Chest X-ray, AP view. Patient: 42 years old, sex F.
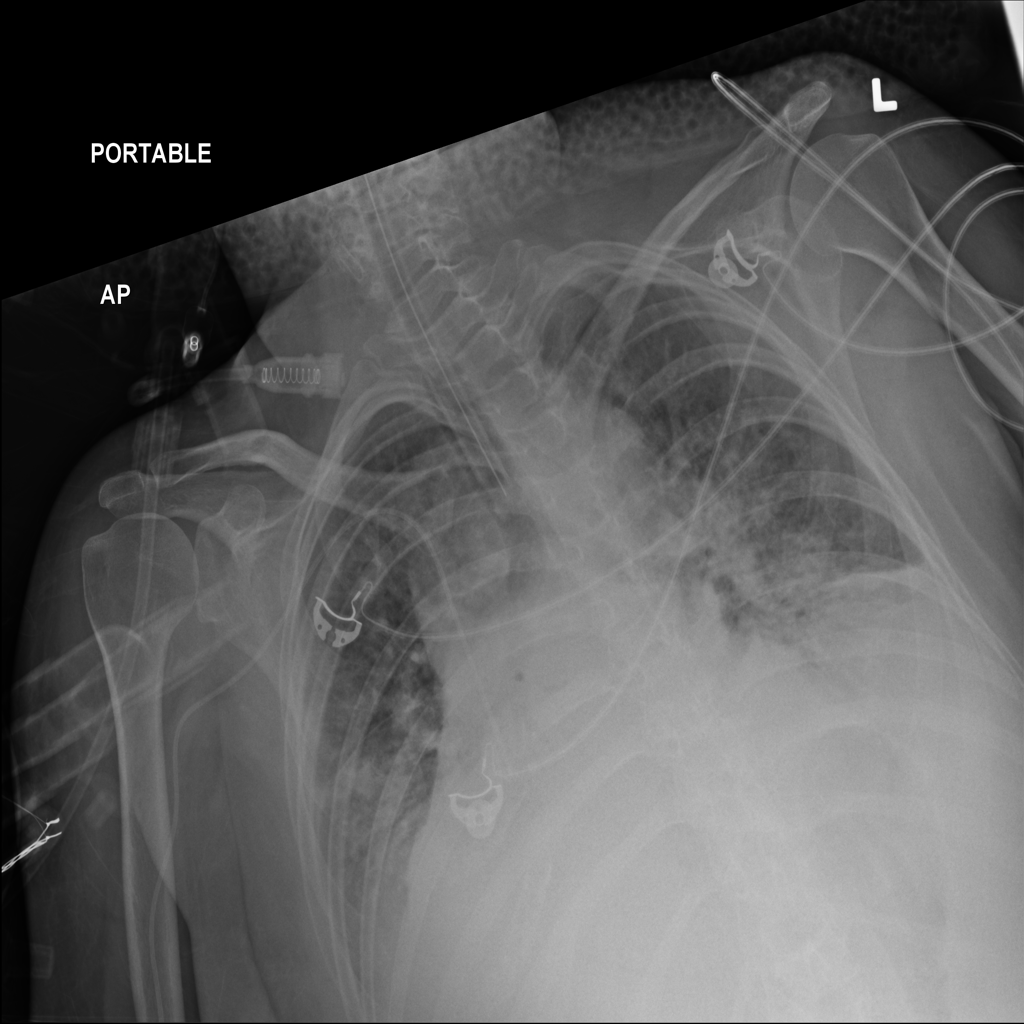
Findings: Atelectasis, Infiltration